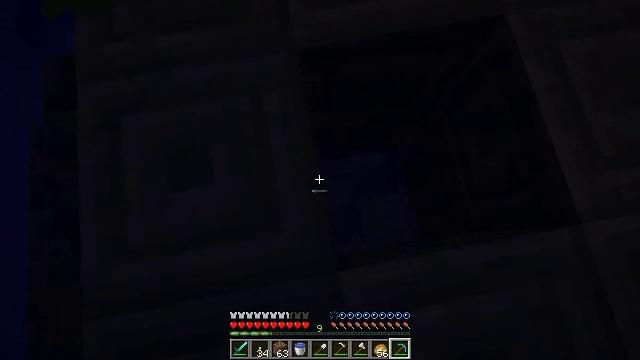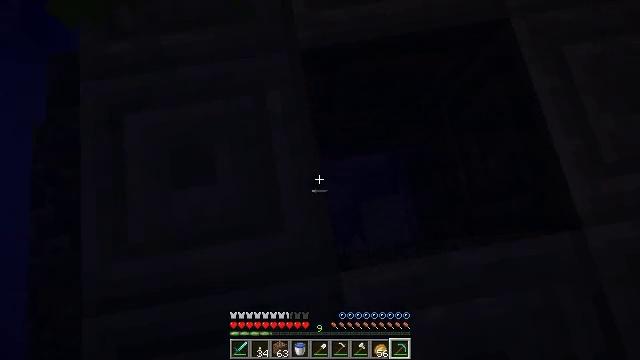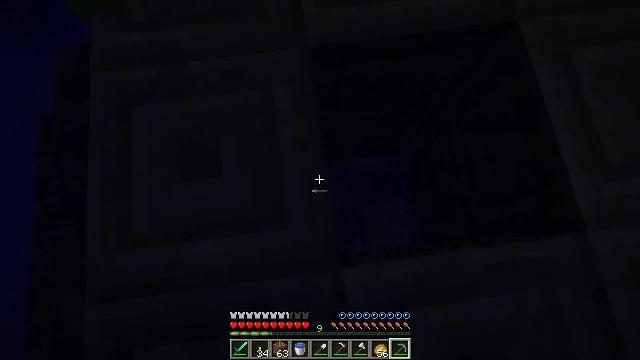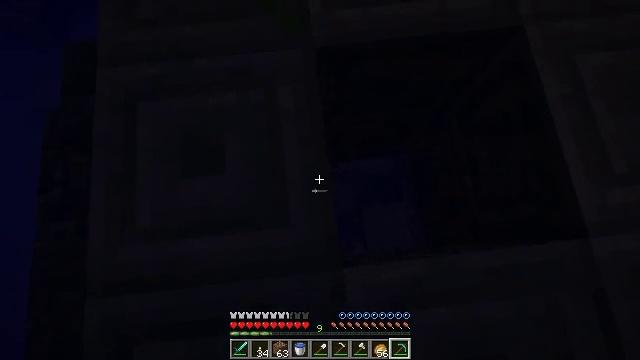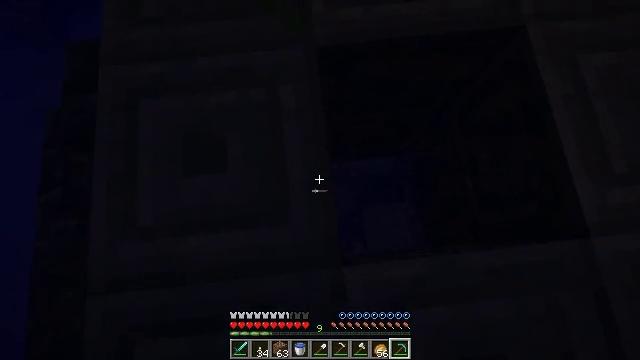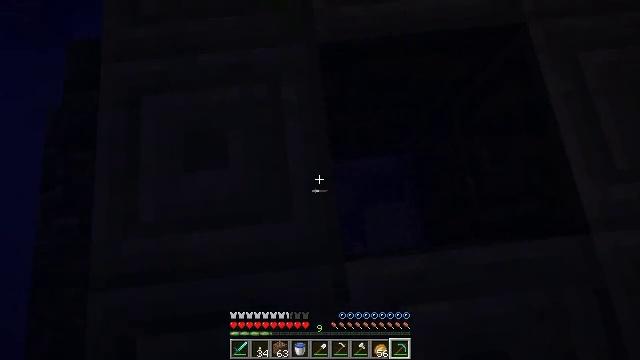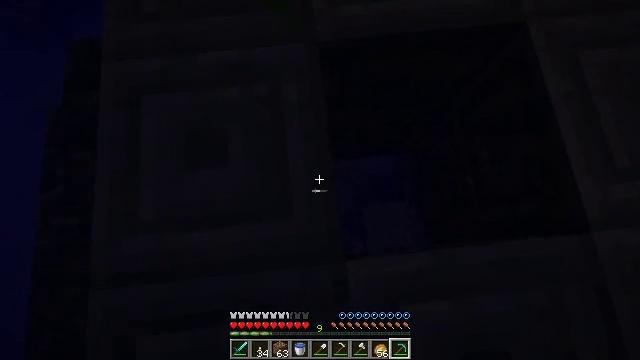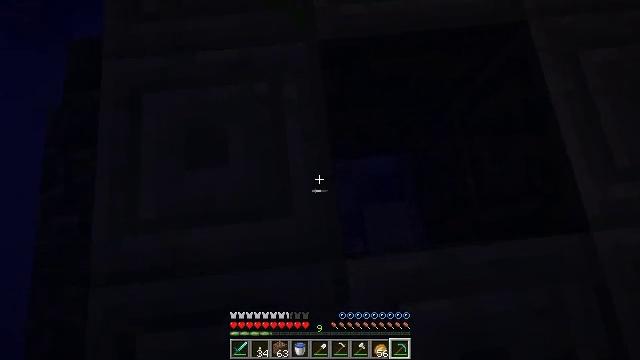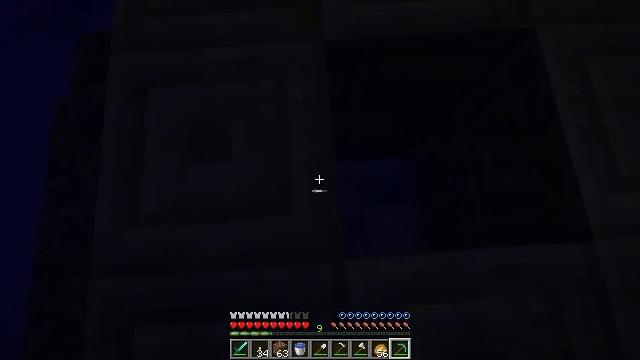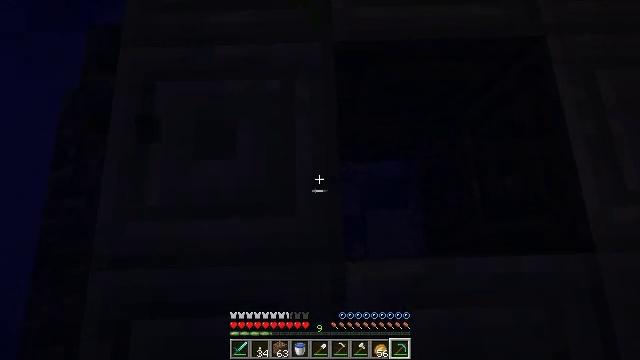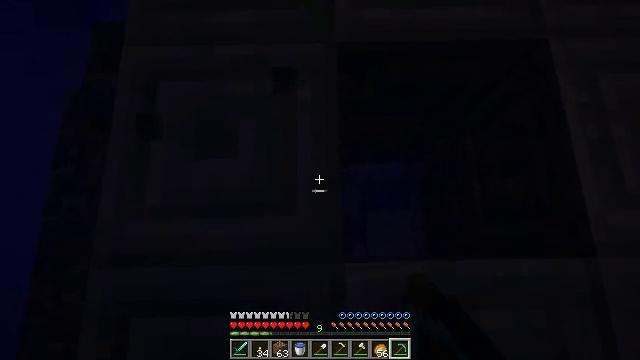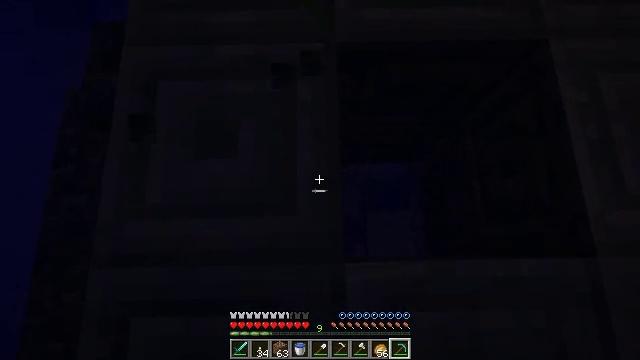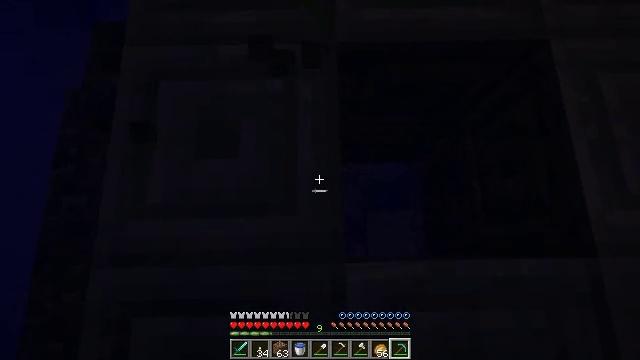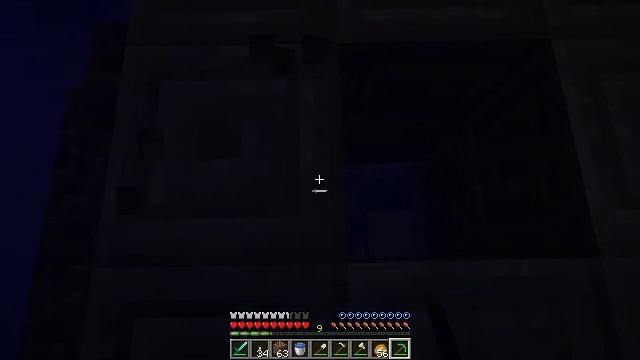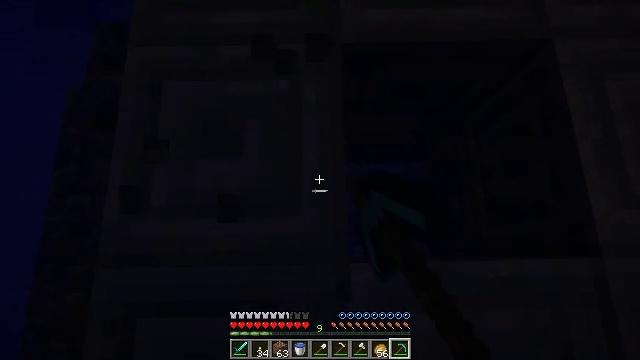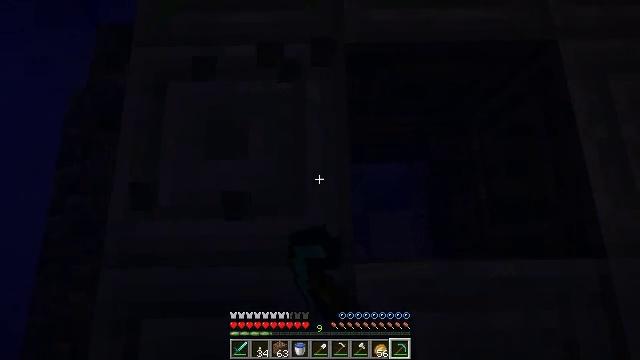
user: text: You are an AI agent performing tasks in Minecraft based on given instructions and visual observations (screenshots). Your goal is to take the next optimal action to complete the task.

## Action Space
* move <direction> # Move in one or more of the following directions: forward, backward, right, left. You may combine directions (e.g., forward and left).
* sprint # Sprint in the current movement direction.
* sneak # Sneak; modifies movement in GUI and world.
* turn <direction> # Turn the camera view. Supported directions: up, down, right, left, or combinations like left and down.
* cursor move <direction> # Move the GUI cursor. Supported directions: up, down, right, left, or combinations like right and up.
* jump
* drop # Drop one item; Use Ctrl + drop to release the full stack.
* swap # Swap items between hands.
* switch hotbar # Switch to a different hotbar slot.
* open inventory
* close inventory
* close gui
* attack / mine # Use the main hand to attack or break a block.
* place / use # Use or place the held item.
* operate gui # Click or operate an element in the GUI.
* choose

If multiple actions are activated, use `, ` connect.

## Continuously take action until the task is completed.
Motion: motion action
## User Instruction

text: Gather chiseled stone bricks from ruins.
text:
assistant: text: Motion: sneak, attack / mine
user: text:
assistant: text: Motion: sneak, turn left, attack / mine
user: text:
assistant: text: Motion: sneak, turn left, attack / mine
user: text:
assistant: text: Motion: sneak, attack / mine
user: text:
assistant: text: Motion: sneak, attack / mine
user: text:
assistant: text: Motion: sneak, attack / mine
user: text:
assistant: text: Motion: sneak, attack / mine
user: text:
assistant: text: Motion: sneak, turn left, attack / mine
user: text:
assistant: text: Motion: sneak, turn left, attack / mine
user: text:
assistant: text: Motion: sneak, attack / mine
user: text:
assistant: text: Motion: sneak, attack / mine
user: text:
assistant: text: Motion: move left, sneak, attack / mine
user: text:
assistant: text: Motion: move left, sneak, attack / mine
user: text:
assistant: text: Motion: move left, sneak, attack / mine
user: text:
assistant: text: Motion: move left, sneak, attack / mine
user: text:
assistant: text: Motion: move back and move left, sneak, attack / mine
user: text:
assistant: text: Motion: move back and move left, sneak, attack / mine
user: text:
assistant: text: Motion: move back and move left, sneak, attack / mine
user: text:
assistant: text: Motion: move back and move left, sneak, attack / mine
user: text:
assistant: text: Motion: move back and move left, sneak, attack / mine
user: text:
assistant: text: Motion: move back and move left, sneak, turn right, attack / mine
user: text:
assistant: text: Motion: move back and move left, sneak, turn right and up, attack / mine
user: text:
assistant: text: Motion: move left, sneak, turn right and up, attack / mine
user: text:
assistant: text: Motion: move left, sneak, turn right and up, attack / mine
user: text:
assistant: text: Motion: move left, sneak, turn right and up, attack / mine
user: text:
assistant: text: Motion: sneak, attack / mine
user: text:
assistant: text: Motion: sneak, attack / mine
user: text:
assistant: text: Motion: sneak, attack / mine
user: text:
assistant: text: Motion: sneak, attack / mine
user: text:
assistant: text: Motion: sneak, attack / mine